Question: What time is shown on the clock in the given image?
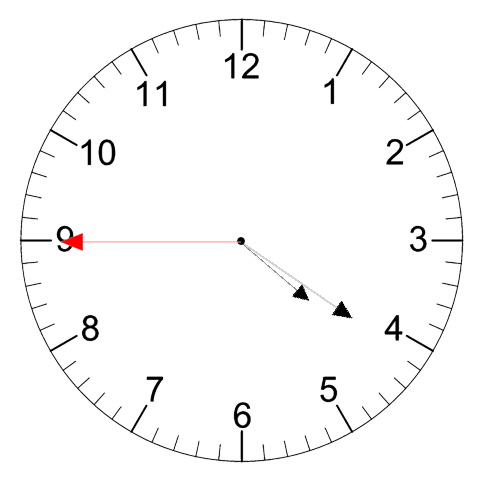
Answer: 04:20:45